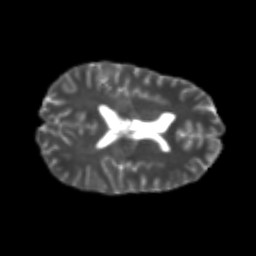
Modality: T2w
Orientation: axial
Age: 26
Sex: male
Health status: healthy
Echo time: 0.074 s